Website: walmart
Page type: gifting
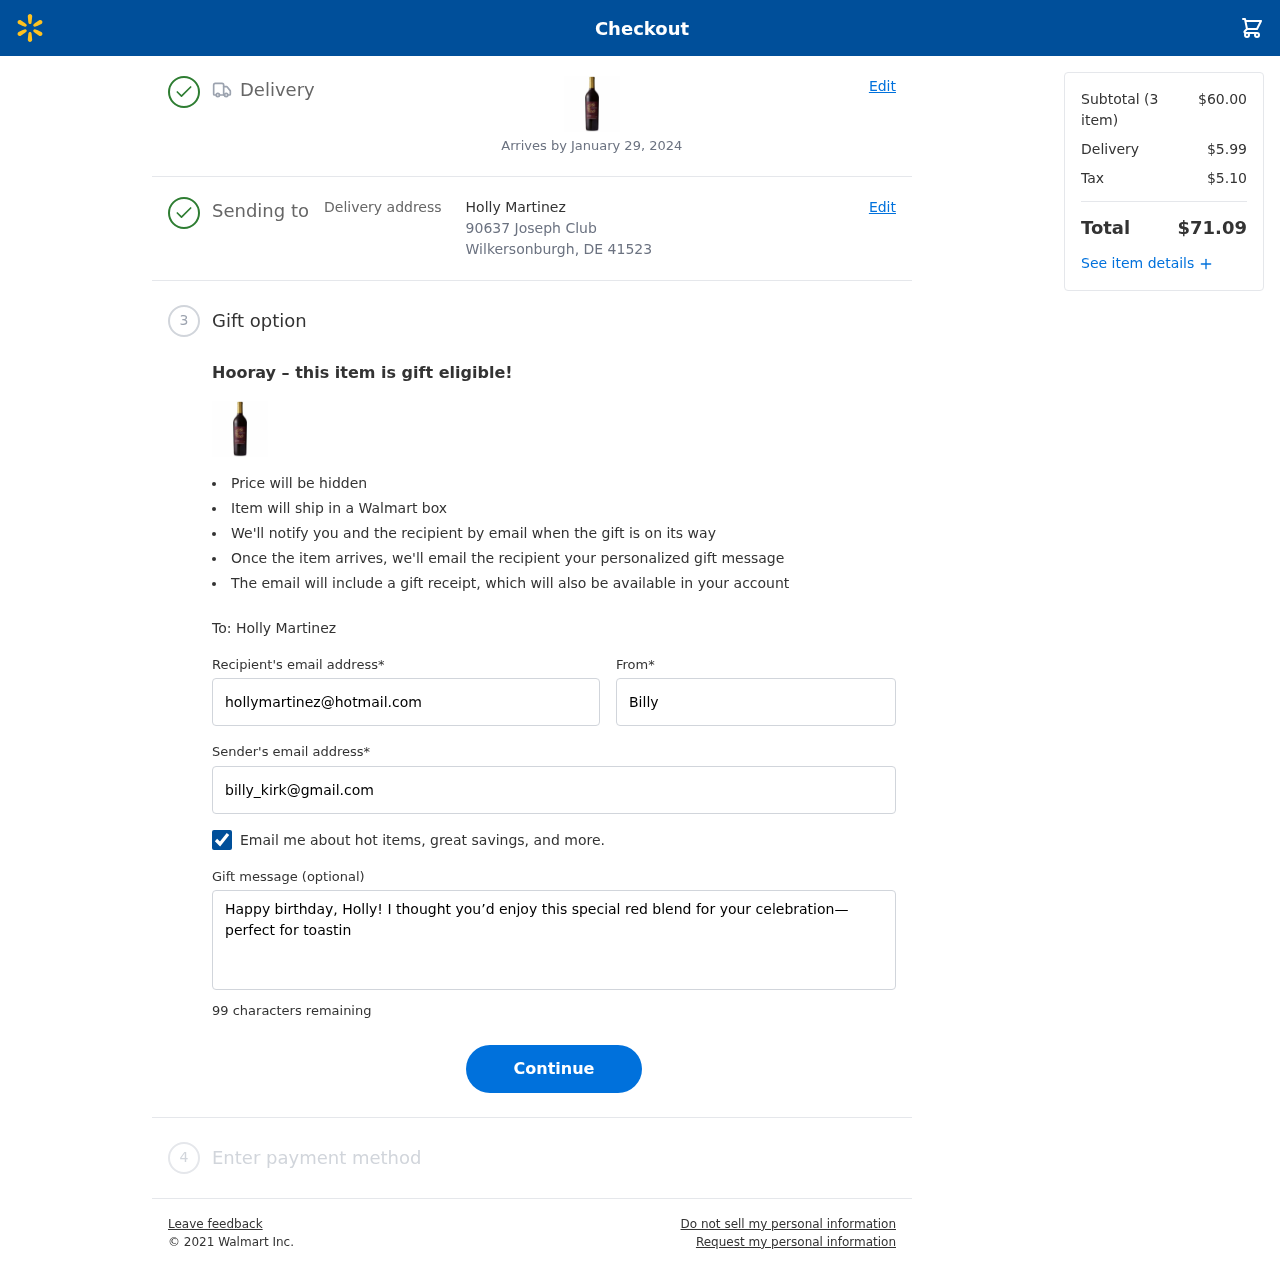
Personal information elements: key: PII_CITY_STATE_ZIP
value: Wilkersonburgh, DE 41523
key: PII_EMAIL
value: billy_kirk@gmail.com
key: PII_FIRSTNAME
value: Billy
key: PII_GIFT_EMAIL
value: hollymartinez@hotmail.com
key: PII_GIFT_FULLNAME
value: Holly Martinez
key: PII_GIFT_MESSAGE
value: Happy birthday, Holly! I thought you’d enjoy this special red blend for your celebration—perfect for toasting to another amazing year ahead. Cheers to you and all the wonderful moments to come!

Billy
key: PII_STREET
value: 90637 Joseph Club
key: PII_GIFT_FIRSTNAME
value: Holly
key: PII_GIFT_LASTNAME
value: Martinez
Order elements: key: ORDER_DELIVERY_DATE
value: Arrives by January 29, 2024
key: ORDER_NUM_ITEMS
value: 3
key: ORDER_SUBTOTAL
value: $60.00
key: ORDER_SHIPPING_COST
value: $5.99
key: ORDER_TAX
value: $5.10
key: ORDER_TOTAL
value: $71.09